Aerial crown-view tile of a tropical tree (Barro Colorado Island, Panama), acquired 20250124:
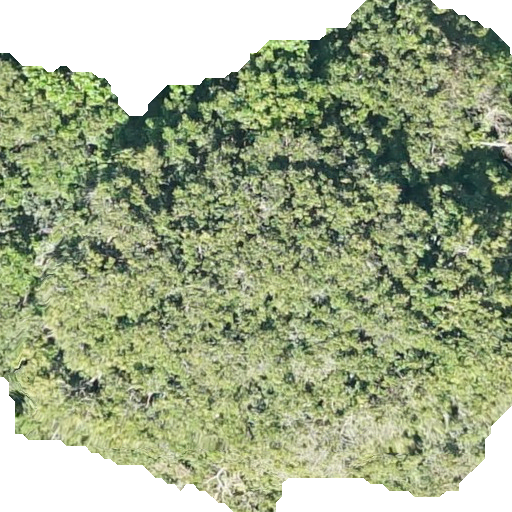
Species: Prioria copaifera
GBIF accepted scientific name: Prioria copaifera
Crown area: 364.18 m²